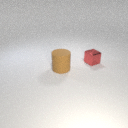
large brown rubber cylinder to the left of small red metal cube